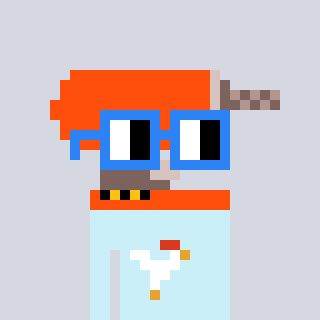
a pixel art character with square blue glasses, a drill-shaped head and a cold-colored body on a cool background